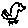
Label: bird